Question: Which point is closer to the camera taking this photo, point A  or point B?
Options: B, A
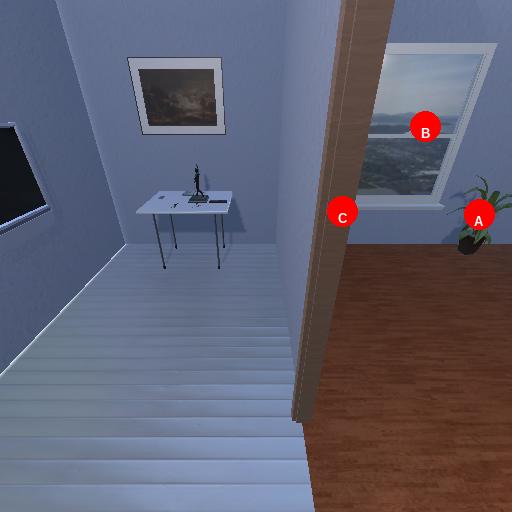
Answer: B